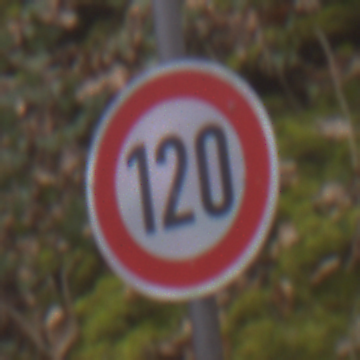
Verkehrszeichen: Geschwindigkeit120
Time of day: Midday
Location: Outdoor (Nature)
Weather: Overcast
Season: Autumn
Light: Natural